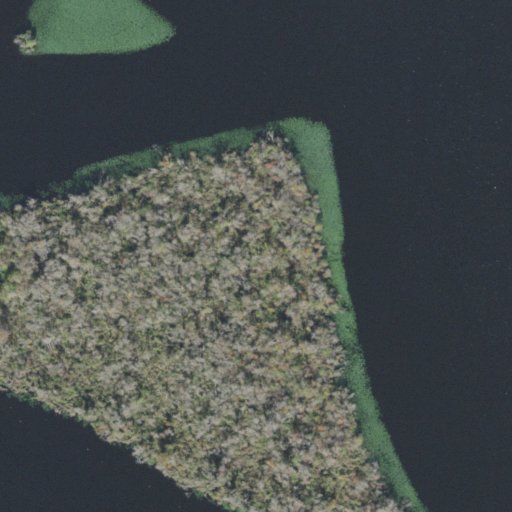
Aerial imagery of island in Florida named Turkey Island containing open water, woody wetlands, and herbaceous wetlands